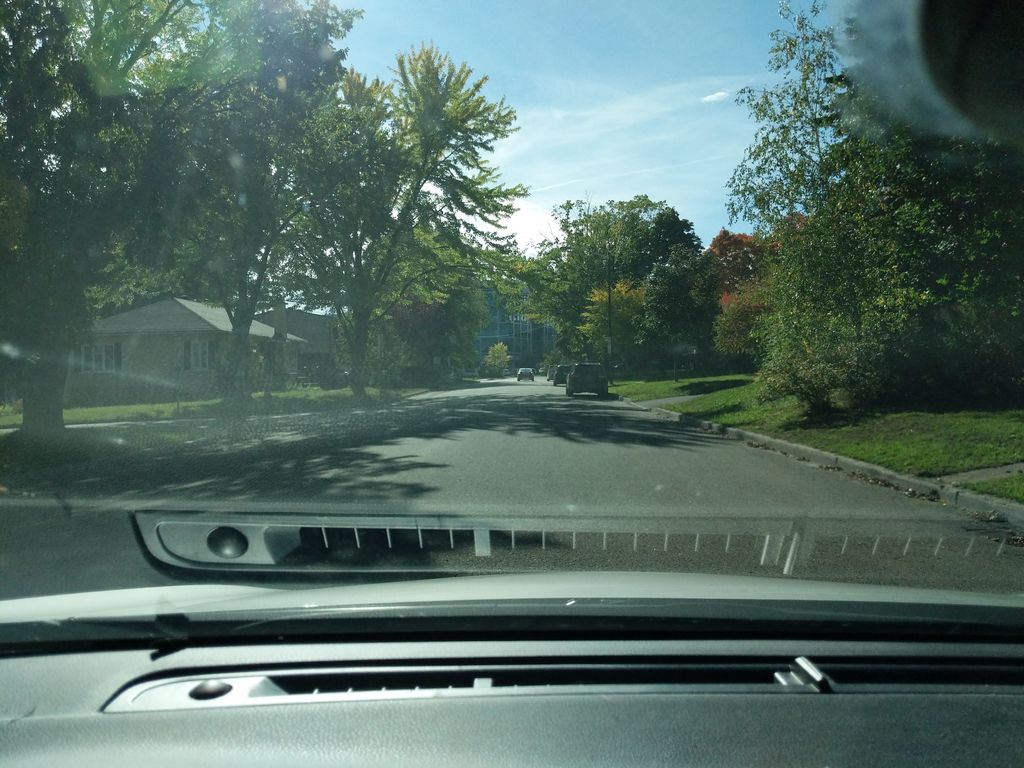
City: quebec_city